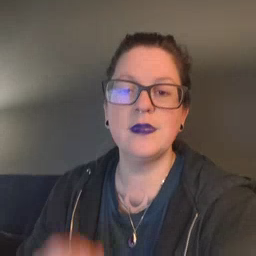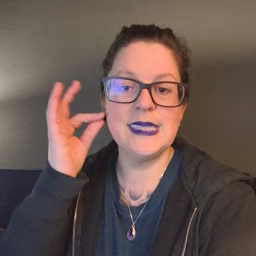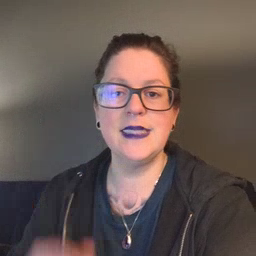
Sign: kitty